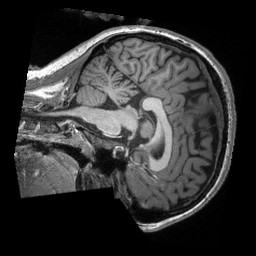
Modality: T1w
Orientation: sagittal
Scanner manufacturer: siemens
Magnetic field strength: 3 T
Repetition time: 2.3 s
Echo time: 0.00308 s